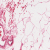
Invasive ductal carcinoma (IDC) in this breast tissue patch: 0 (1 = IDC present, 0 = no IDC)